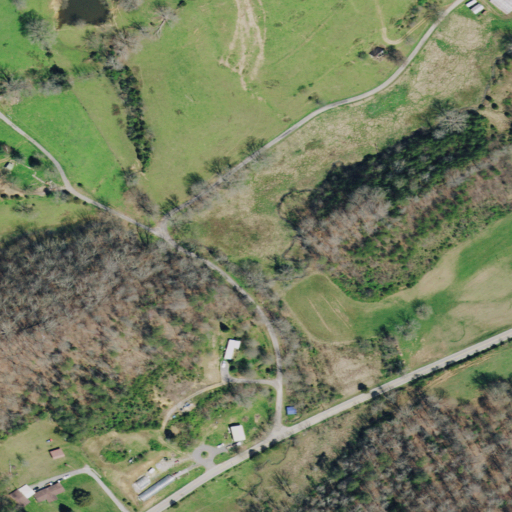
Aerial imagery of gap in Tennessee named Beeler Gap containing pasture, deciduous forest, open development, mixed forest, low intensity development, and grassland